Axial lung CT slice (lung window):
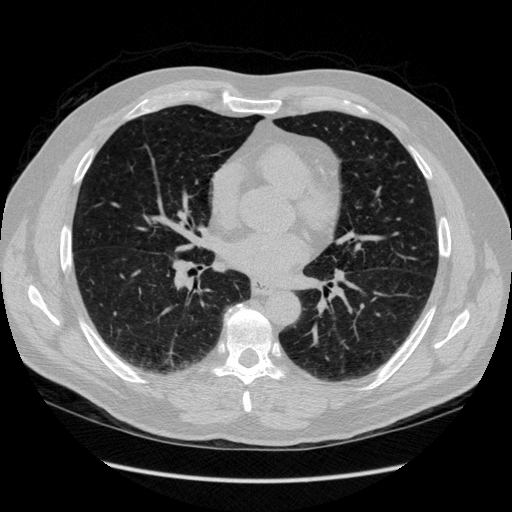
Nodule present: no